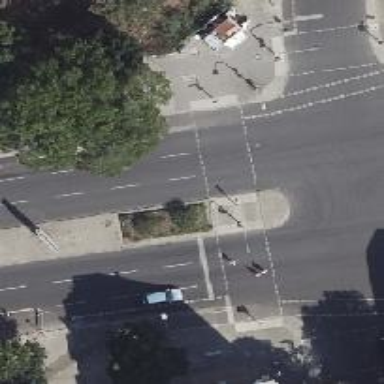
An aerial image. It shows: Secondary road with asphalt surface. It has lane markings and is dual carriageway.